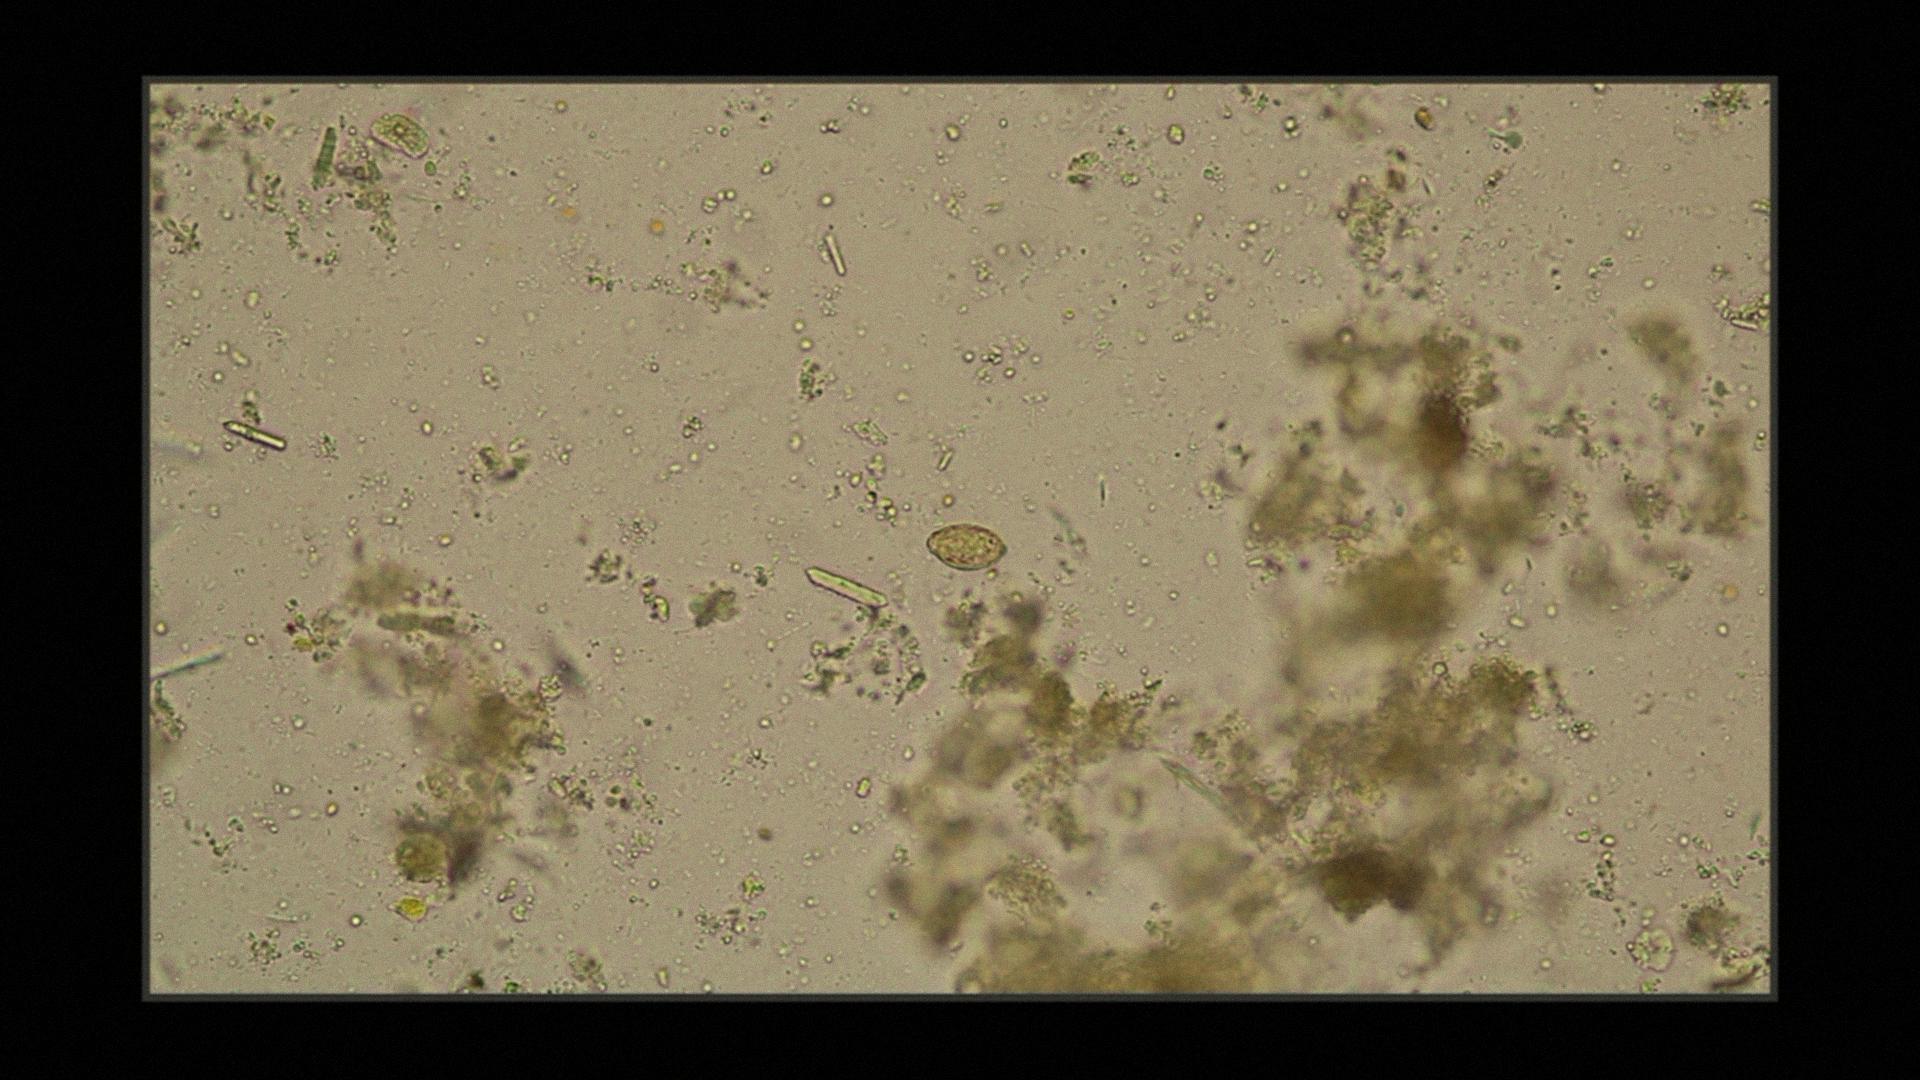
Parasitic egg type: Opisthorchis viverrine